Aerial crown-view tile of a tropical tree (Barro Colorado Island, Panama), acquired 20250616:
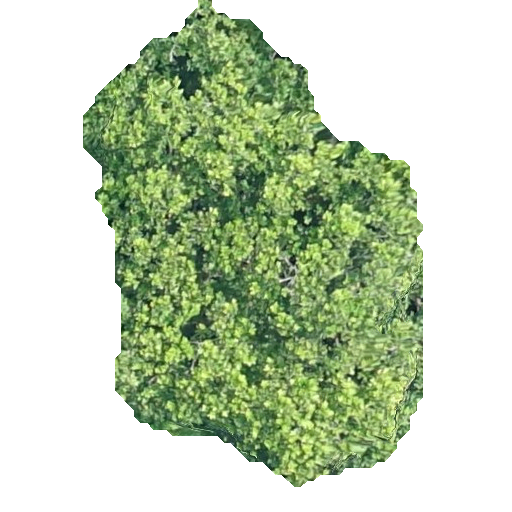
Species: Anacardium excelsum
GBIF accepted scientific name: Anacardium excelsum
Crown area: 167.186 m²